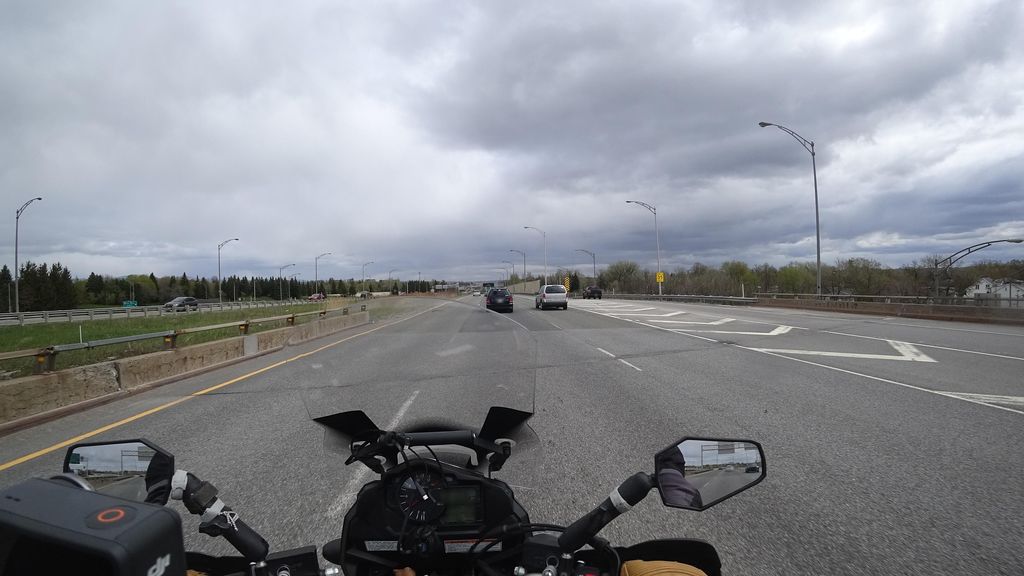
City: quebec_city